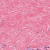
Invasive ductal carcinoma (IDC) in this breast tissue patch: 0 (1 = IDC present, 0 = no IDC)